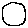
Label: circle